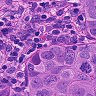
Metastatic tissue present: yes